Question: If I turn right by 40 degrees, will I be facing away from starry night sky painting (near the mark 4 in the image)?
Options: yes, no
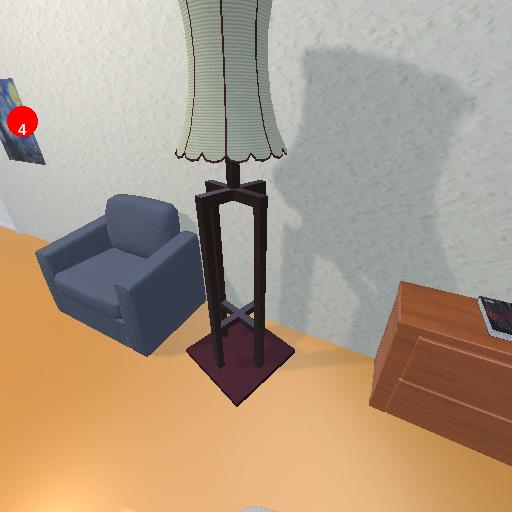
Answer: yes